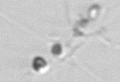
Label: Chaetoceros_socialis